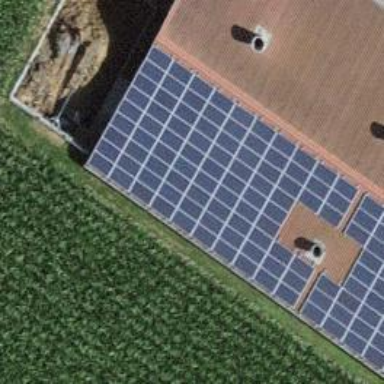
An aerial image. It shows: Solar power generator.